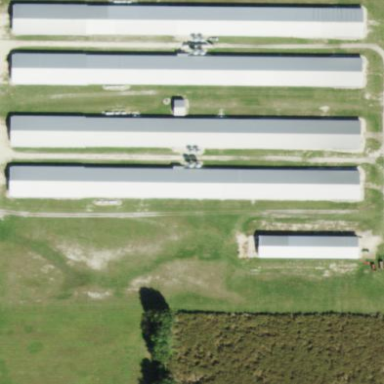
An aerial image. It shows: Poultry farmyard.